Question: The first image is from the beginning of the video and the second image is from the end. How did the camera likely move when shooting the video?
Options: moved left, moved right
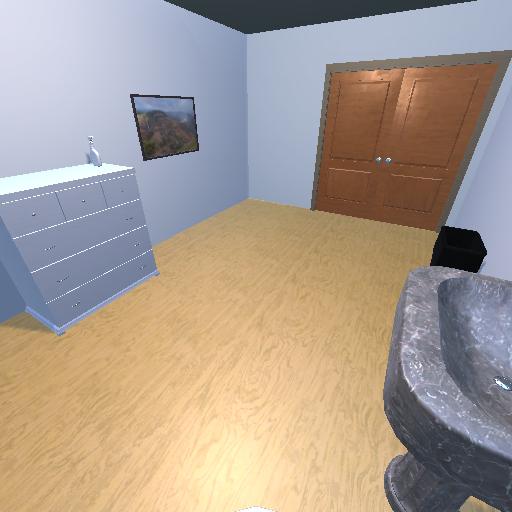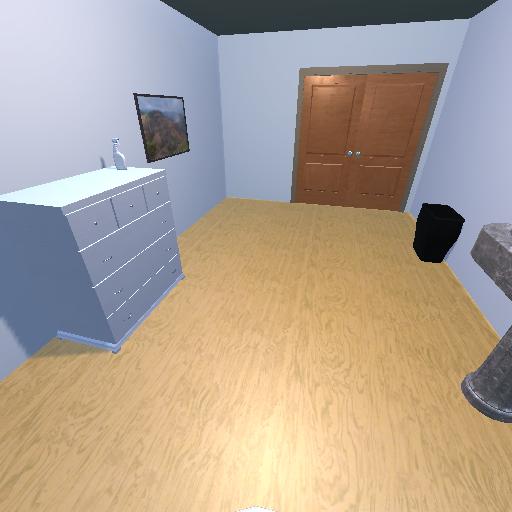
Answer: moved left